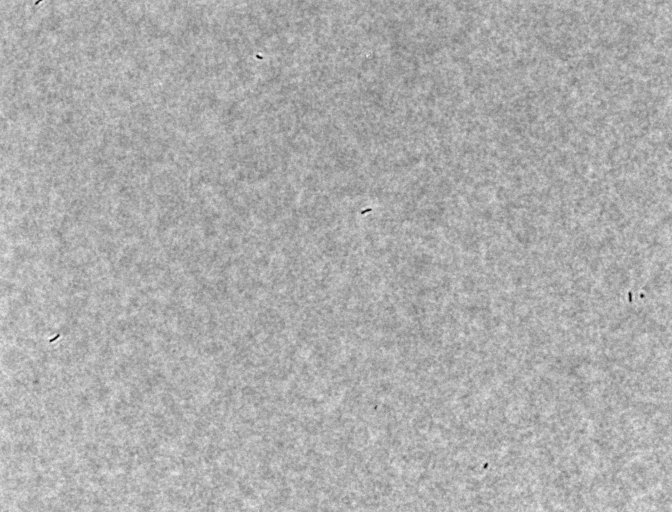
Phase contrast microscopy, 20x objective, 3 h incubation